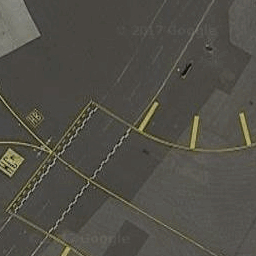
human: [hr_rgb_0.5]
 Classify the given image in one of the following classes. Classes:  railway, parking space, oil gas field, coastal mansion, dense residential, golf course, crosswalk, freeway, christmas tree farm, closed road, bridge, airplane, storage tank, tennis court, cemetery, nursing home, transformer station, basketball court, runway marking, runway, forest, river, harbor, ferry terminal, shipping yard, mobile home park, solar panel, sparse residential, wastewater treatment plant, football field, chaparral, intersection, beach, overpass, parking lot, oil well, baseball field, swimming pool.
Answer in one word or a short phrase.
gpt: runway marking